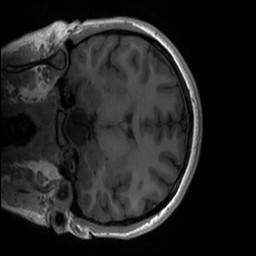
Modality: T1w
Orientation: coronal
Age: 20
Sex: female
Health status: healthy